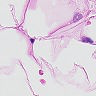
Metastatic tissue present: no